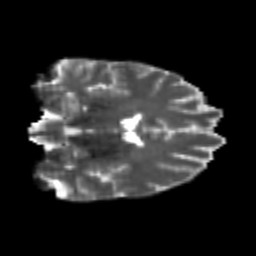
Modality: T2w
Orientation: coronal
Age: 22
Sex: female
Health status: healthy
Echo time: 0.074 s